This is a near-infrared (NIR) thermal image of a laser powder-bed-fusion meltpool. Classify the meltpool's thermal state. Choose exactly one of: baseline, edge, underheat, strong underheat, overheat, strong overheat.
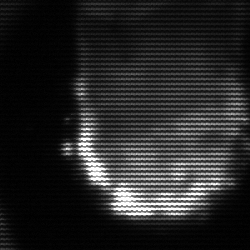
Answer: baseline